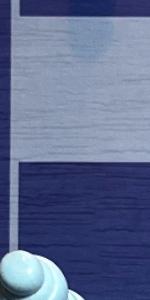
Label: Empty